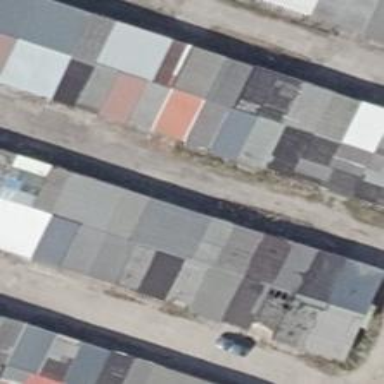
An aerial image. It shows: Group of garages.